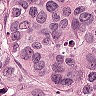
Metastatic tissue present: yes